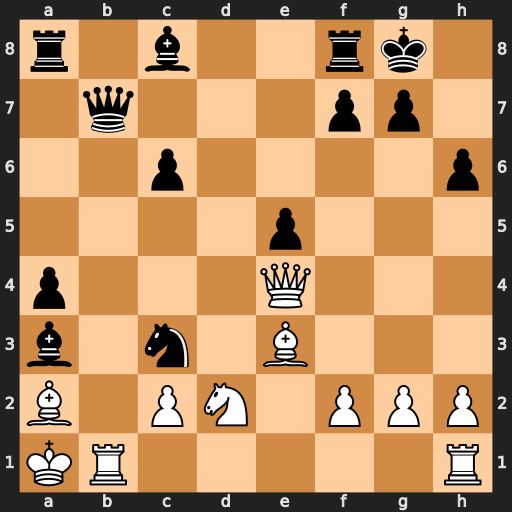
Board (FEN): r1b2rk1/1q3pp1/2p4p/4p3/p3Q3/b1n1B3/B1PN1PPP/KR5R
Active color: w
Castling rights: -
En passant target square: -
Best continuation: Qxe5 Nb5 Bd4 Nxd4 Rxb7